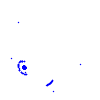
Particle: pion